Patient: sex M, age 48
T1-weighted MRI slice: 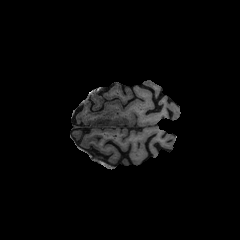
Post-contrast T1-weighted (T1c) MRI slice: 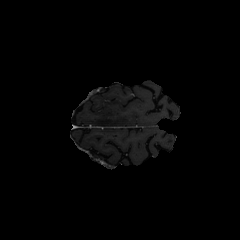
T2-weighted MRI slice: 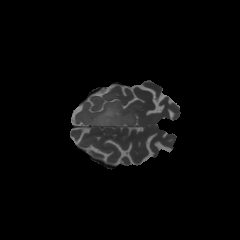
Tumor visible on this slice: yes
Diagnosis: Astrocytoma, IDH-mutant
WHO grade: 3